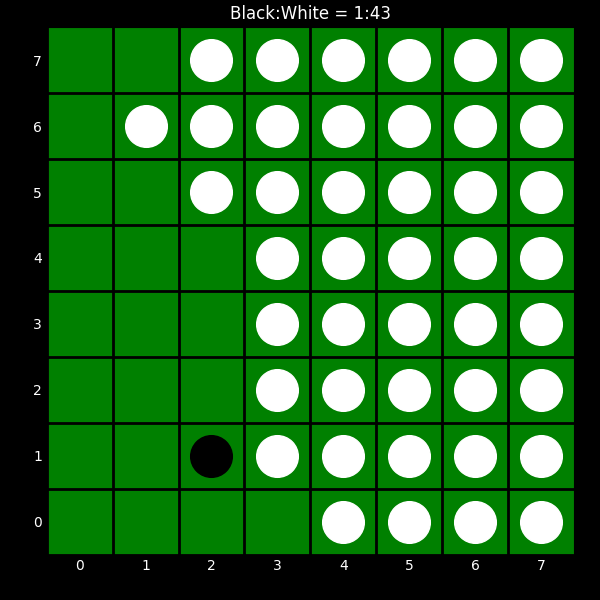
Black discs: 1
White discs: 43